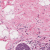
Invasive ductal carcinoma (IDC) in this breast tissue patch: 0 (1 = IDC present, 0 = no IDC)